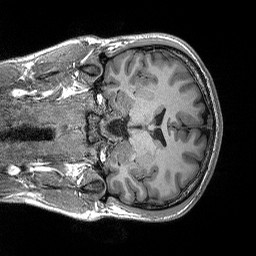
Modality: T1w
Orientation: coronal
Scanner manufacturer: siemens
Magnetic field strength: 3 T
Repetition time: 2.3 s
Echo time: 0.00298 s